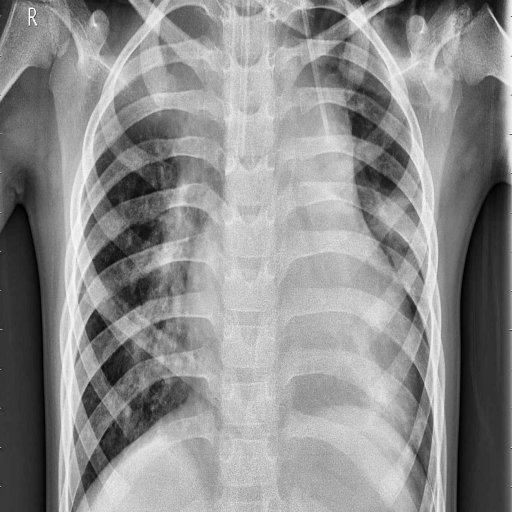
Finding: PNEUMONIA